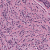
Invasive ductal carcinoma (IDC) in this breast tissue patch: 1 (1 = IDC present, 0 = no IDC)